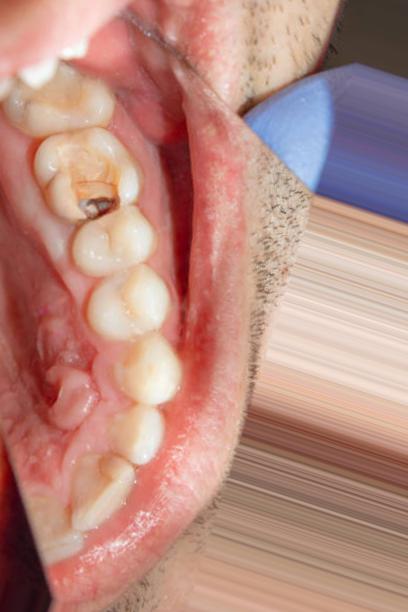
Condition: Caries